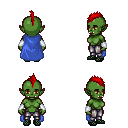
a pixel art fantasy rpg character, female body template, orc, green skin, blue cape, metal pants, red mohawk hairstyle, white cloth bracers, ghillies, four views (front, back, left, right), 2x2 character sprite sheet, small pixel art, hard edges, no anti-aliasing